Question: I'm trying to work out the best way using CSS to keep Block 2 centred in the remaining space that exists to the right of Block 1. This space could increase or decrease with the size of the browser window / orientation of device. Block1's position does not move.
I was hoping to be able to use a combination of float, margin-left:auto and margin-right:auto as way of keep Block2 centred, however, sadly my CSS is still in it's infancy.
Any guidance / help would be greatly appreciated.
'''
#block1 {
position:relative;
top:10px;
left:0px;
width:50px;
height:100px;
background-color:#009;
}
#block2 {
position:relative;
width:100px;
height:100px;
top:10px;
float:right;
margin-left:auto;
margin-right:auto;
background-color:#999;
}
<div id="block1"></div>
<div id="block2"></div>
'''
<URL>
Thanks in advance
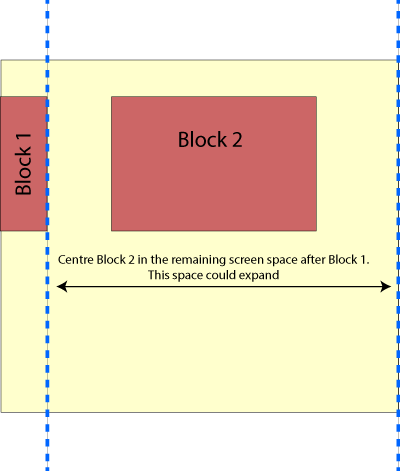
Answer: It appears you want a fixed side bar and a fluid content area.
## DEMO: http://jsfiddle.net/fem4uf6c/1/
CSS:
'''
body, html {padding:0;margin:0;}
#side {
width: 50px;
background-color: red;
box-sizing: border-box;
float: left;
height: 500px;
position: relative;
z-index: 1;
}
.content {
position: relative;
box-sizing: border-box;
width: 100%;
padding: 20px 20px 20px 70px;
text-align: center;
}
#box2 {
width: 50%;
height: 300px;
background: purple;
margin: 0 auto;
}
'''
HTML:
'''
<div id="side"></div>
<div class="content">
<p>This is the content box. Text inside here centers. Block items need margin: 0 auto; inline and inline-blocks will auto center.</p>
<div id="box2"></div>
</div>
'''